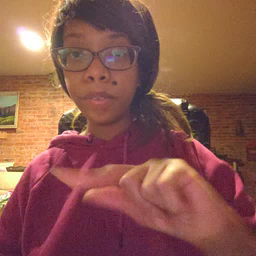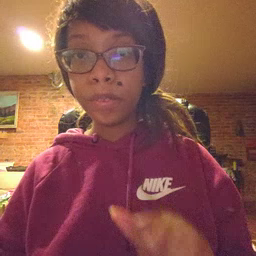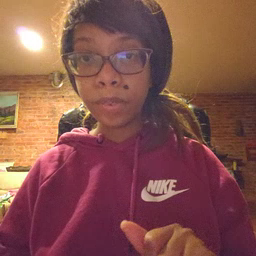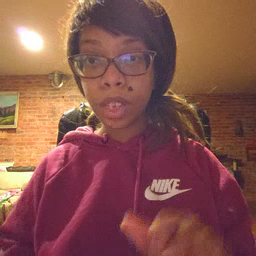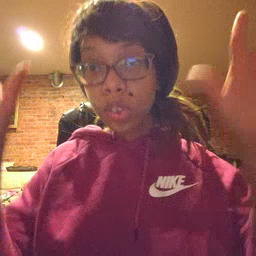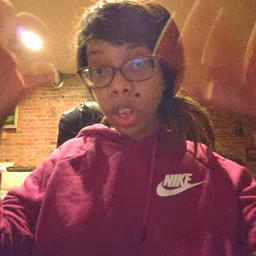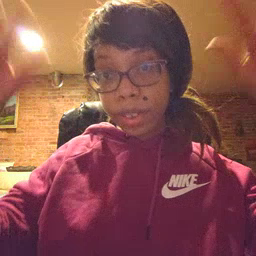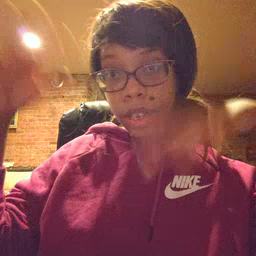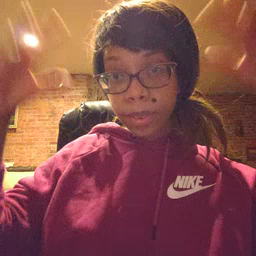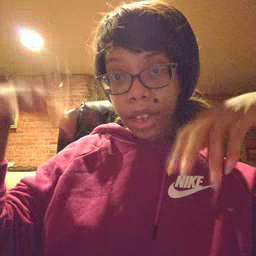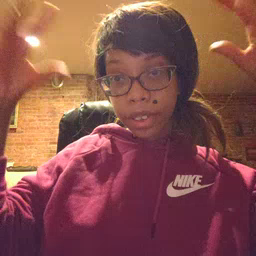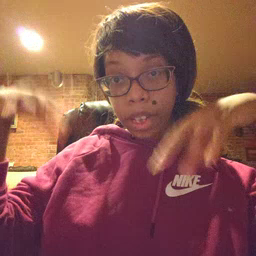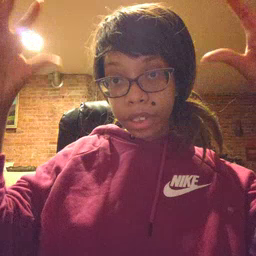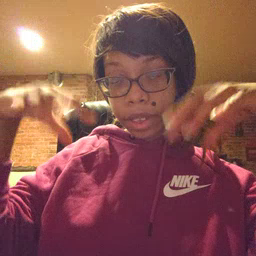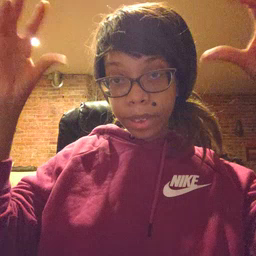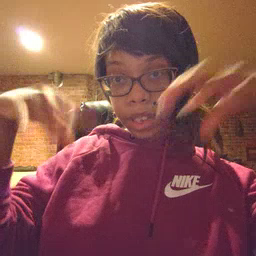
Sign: rain